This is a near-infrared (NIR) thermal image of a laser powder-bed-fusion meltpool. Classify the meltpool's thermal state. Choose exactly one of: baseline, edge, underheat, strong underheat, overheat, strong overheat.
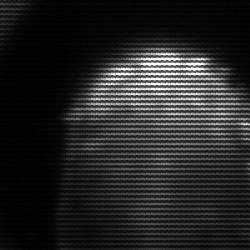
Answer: edge